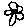
Label: flower